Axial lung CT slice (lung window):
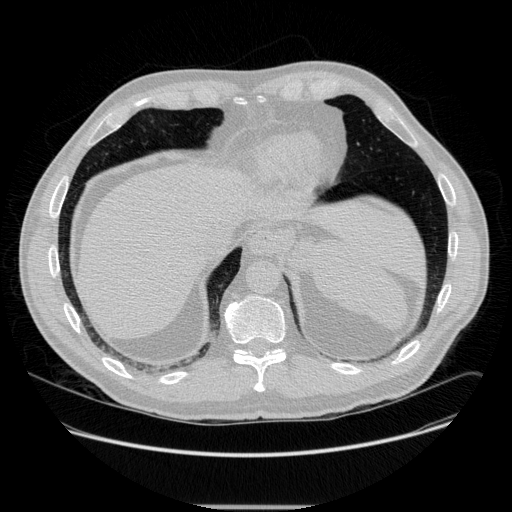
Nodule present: no